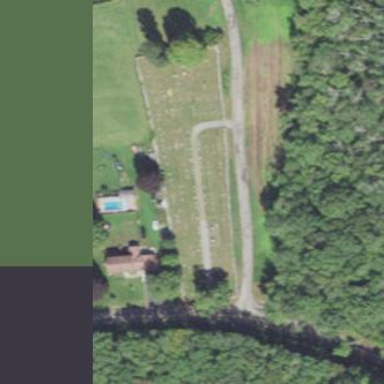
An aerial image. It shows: Cemetery area categorized as "Cemetery".